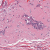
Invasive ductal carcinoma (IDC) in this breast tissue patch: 1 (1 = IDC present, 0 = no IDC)